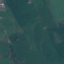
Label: Pasture